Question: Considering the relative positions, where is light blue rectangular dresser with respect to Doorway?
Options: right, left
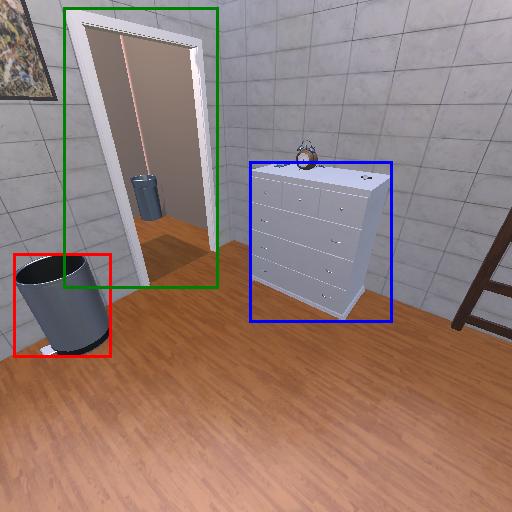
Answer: right